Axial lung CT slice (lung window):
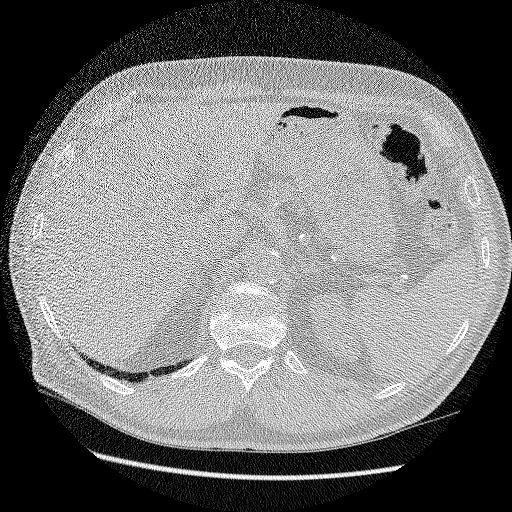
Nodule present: no